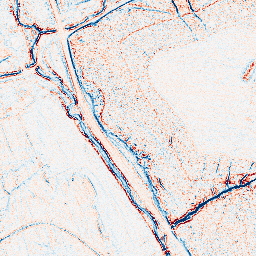
Category: edge_preserving
Decomposition family: anisotropic_diffusion
Decomposition parameters: iterations: 5
kappa: 10
gamma: 0.1
Upsampling method: lanczos
Upsampling parameters: scale: 2
Upsampling scale: 2